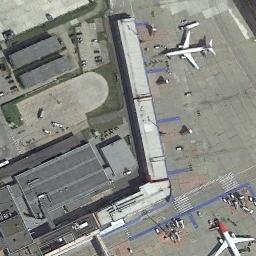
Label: airplane